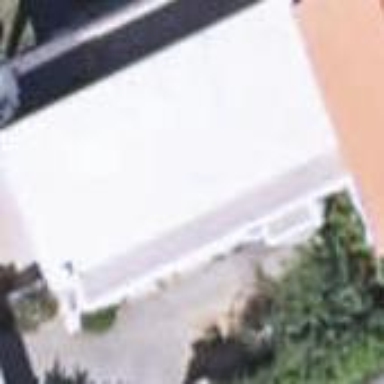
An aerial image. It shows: Simple and straightforward house.